Field crop: maize
Growth stage: 2
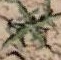
Species: atriplex